Question: Is it possible to get cut out text effect like this using CSS/CSS3 only? or image is the only option to get this effect.

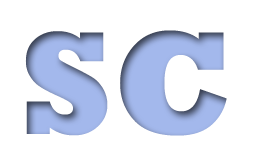
Answer: Here's a little trick I discovered using the ':before' and ':after' pseudo-elements:
<URL>